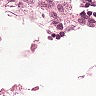
Metastatic tissue present: no